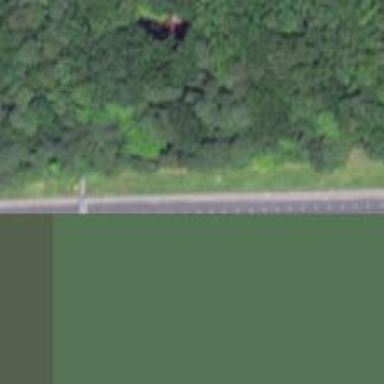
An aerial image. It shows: Motorway junction.